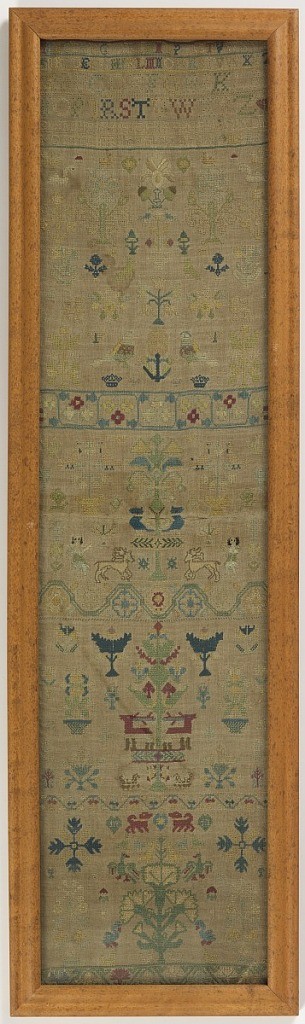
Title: Sampler
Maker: Elizabeth Saggar, English
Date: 1734
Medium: linen, silk Technique: embroidery in cross, eyelet, and satin stitch with some looping stitches and detached needle looping
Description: Long sampler embroidered in brown, blue, green, yellow and red silks on a natural linen ground.  Alphabets in cross and eyelet stitch; birds, flowers, animals, and boxing figures in cross stitch with some satin stitch and detached needle looping; floral bands in cross stitch and satin stitch.  The ground fabric is pieced across the middle.